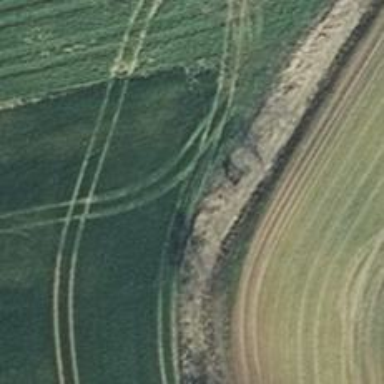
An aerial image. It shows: Sandy track road with grade4 tracktype.